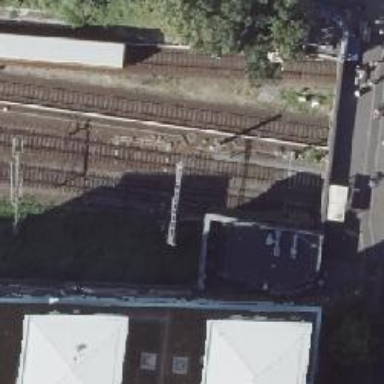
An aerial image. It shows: Railway switch with the turnout side on the left.